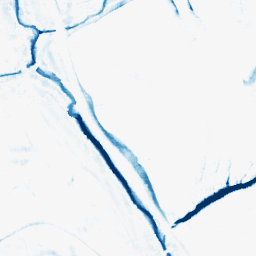
Category: morphological
Decomposition family: morphological_square
Decomposition parameters: operation: closing
size: 10
Upsampling method: cubic_catmull_rom
Upsampling parameters: scale: 4
Upsampling scale: 4